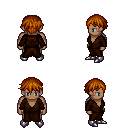
a pixel art fantasy rpg character, male body template, human, dark skin, brown robe, teal pants, brunette short bangs hairstyle, metal boots, four views (front, back, left, right), 2x2 character sprite sheet, small pixel art, hard edges, no anti-aliasing